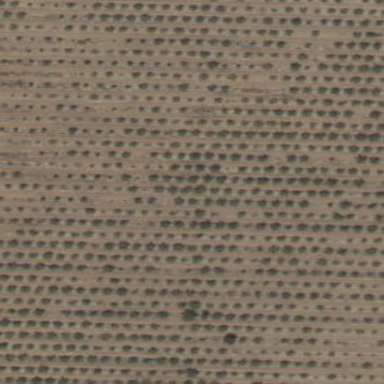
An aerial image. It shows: Almond orchard with rows of almond trees.